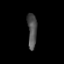
Tissue: prostate
Cell type: T cells
Senescence score: 0.7368
Nuclear area (px): 318
Mean DAPI intensity: 78.796